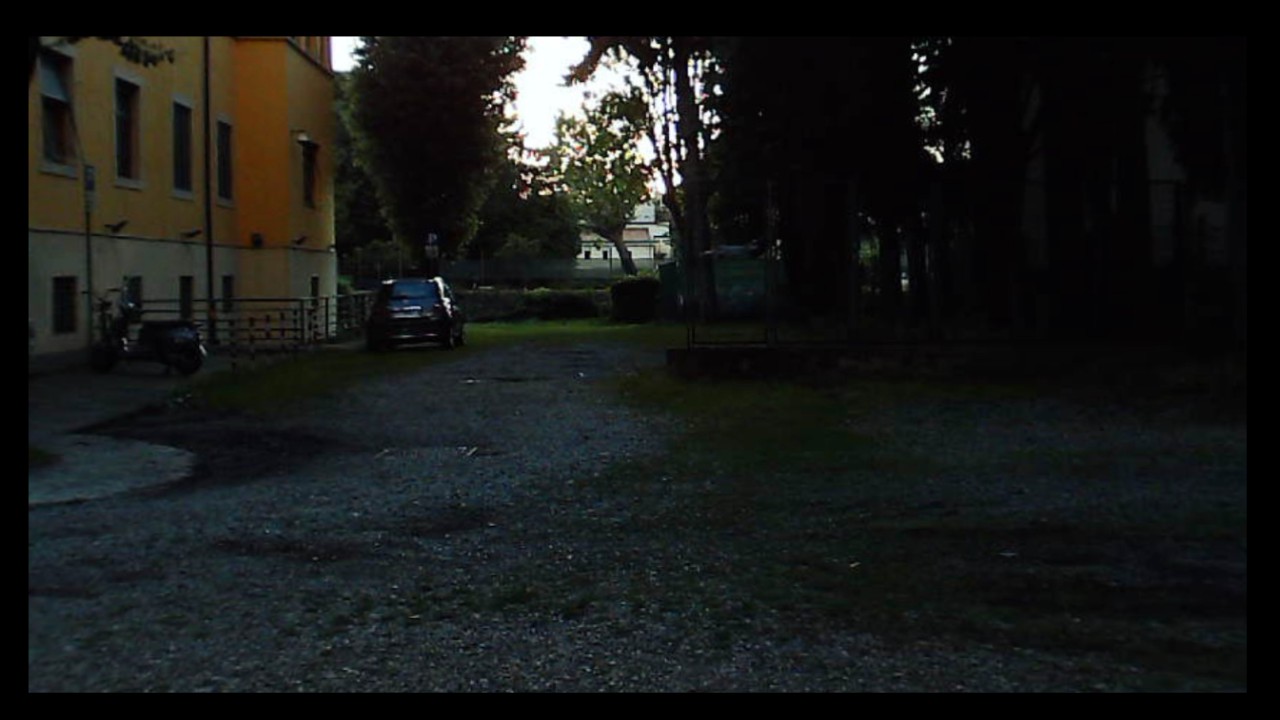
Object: DJI Mini 3

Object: DarwinFPV cineape20